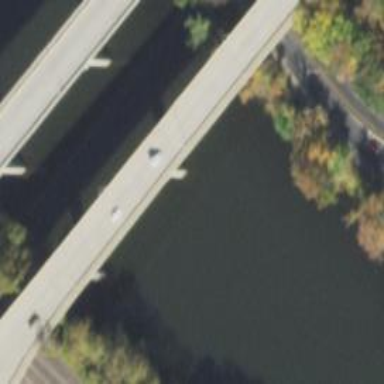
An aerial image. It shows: Bridge with beam structure.